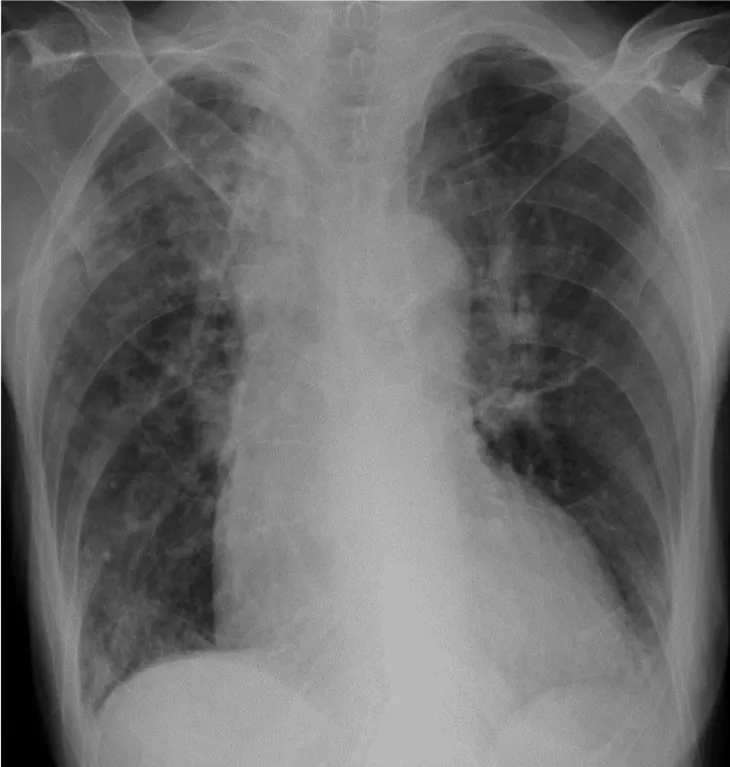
Chest radiography at the initial visit to our hospital of Case 2. . Chest radiography at the initial visit to our hospital showed an infiltrating shadow in the right upper and lower lung fields.
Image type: radiology (x_ray)